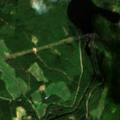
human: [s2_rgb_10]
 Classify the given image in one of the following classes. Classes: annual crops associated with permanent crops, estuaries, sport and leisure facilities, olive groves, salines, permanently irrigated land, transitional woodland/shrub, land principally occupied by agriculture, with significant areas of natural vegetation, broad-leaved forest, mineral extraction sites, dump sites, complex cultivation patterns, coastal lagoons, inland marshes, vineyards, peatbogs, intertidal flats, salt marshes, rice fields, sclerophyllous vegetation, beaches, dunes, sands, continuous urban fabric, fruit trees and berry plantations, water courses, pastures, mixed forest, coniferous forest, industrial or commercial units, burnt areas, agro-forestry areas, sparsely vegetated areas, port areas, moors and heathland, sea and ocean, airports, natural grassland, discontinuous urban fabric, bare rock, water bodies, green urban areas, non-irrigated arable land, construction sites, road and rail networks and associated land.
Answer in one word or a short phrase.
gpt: land principally occupied by agriculture, with significant areas of natural vegetation, coniferous forest, mixed forest